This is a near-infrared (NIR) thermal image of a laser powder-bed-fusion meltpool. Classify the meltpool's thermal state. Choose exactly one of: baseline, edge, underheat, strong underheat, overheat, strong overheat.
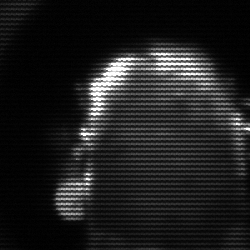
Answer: baseline